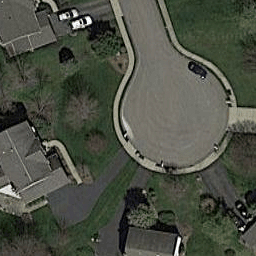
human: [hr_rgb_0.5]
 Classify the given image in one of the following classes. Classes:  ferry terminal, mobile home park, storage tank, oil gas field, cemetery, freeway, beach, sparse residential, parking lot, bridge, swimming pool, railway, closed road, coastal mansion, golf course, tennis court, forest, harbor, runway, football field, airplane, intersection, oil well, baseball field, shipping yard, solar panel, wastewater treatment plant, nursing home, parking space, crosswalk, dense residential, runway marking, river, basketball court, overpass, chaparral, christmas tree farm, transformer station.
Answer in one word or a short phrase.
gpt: closed road